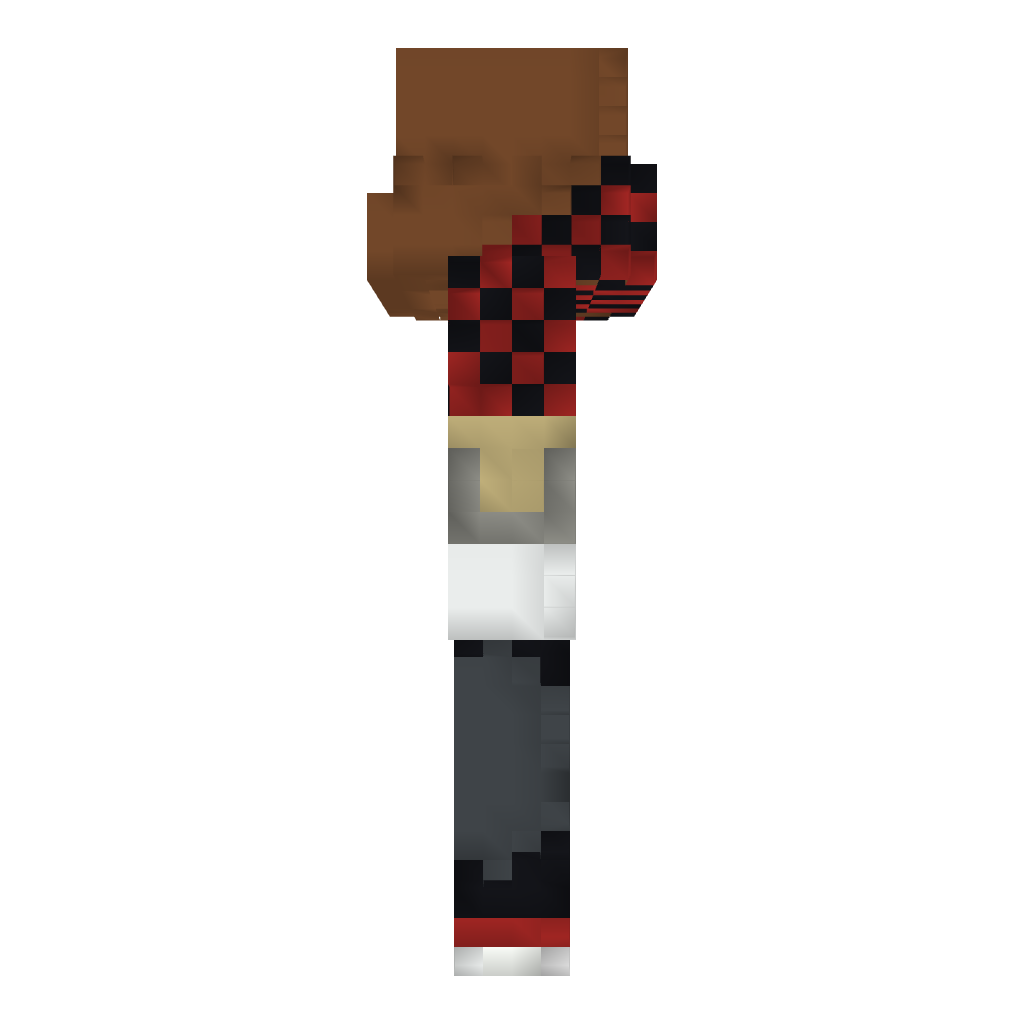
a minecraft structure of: Merome